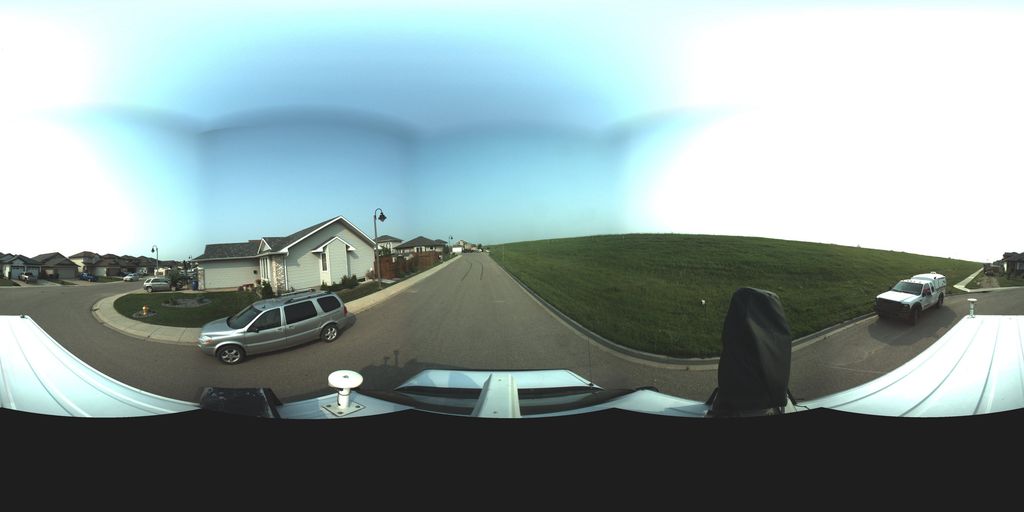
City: saskatoon